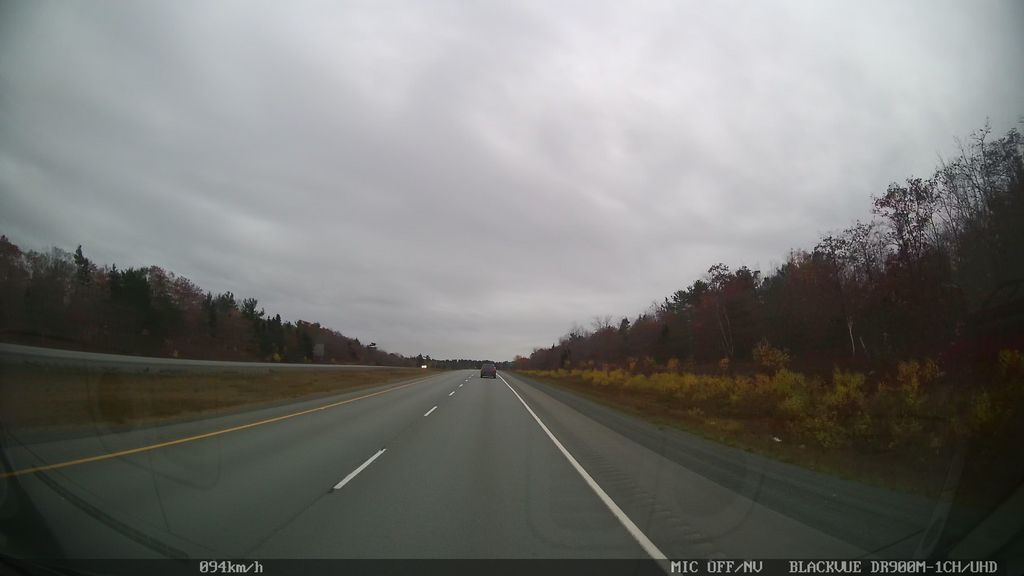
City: halifax